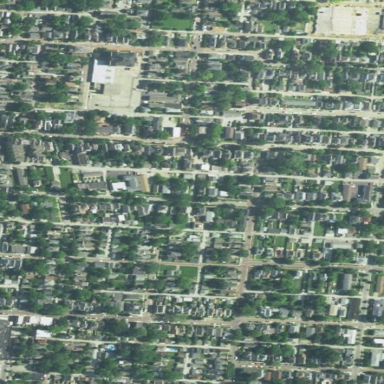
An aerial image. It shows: Neighborhood.